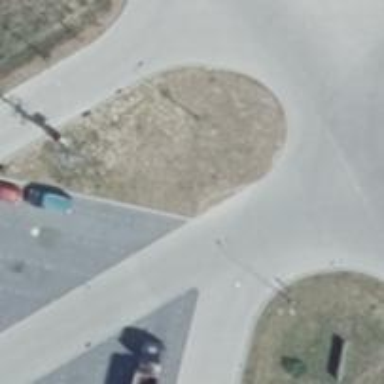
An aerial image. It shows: Road serving as parking aisle.